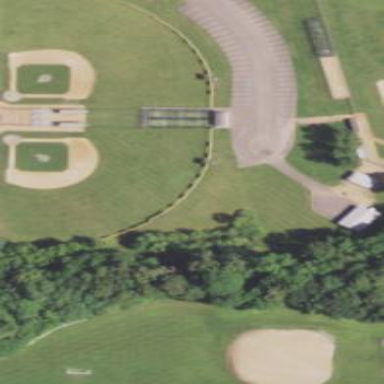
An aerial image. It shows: Baseball pitch for leisure and sports activities.